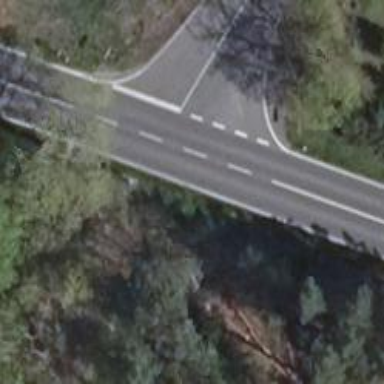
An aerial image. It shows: Asphalt road classified as primary highway.